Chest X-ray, AP view. Patient: 50 years old, sex F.
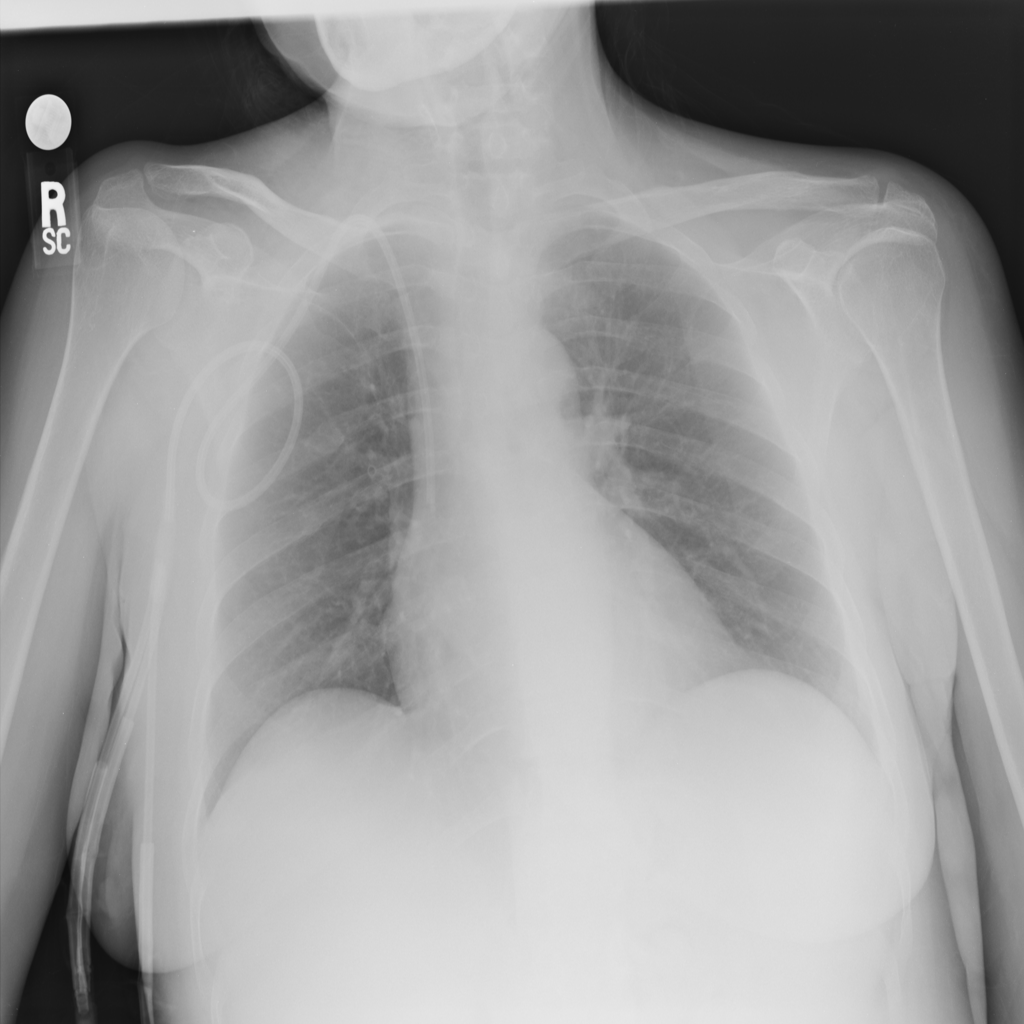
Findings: No Finding